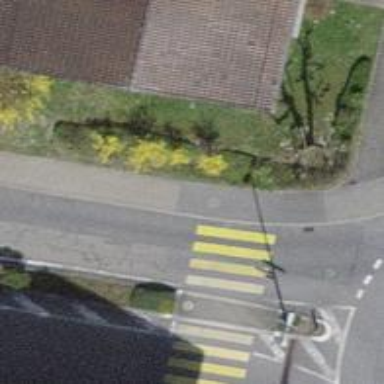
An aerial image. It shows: Kerb barrier.